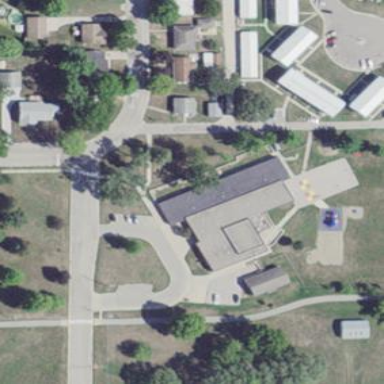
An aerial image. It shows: School building.